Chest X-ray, PA view. Patient: 54 years old, sex F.
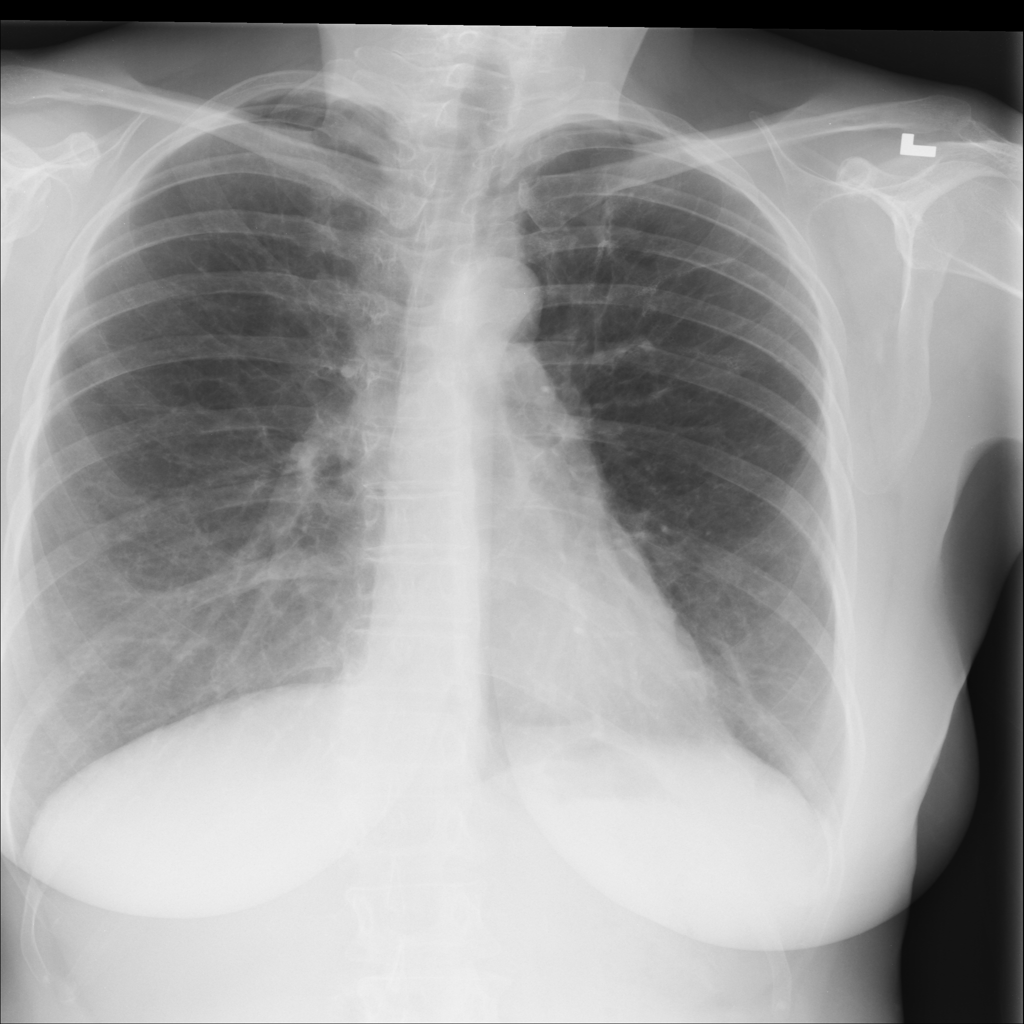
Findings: No Finding